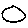
Label: flower